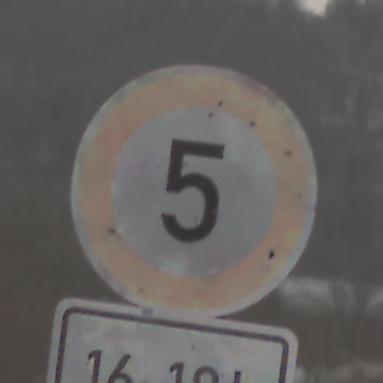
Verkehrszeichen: Geschwindigkeit5
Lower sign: ZeitangabenOhneBeschraenkungAufWochentage1
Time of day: Midday
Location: Outdoor (Nature)
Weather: Overcast
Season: Winter
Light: Natural